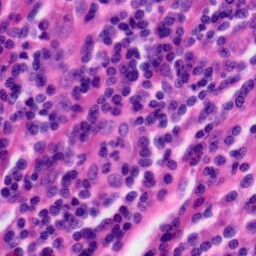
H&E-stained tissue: Tonsil